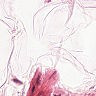
Metastatic tissue present: no